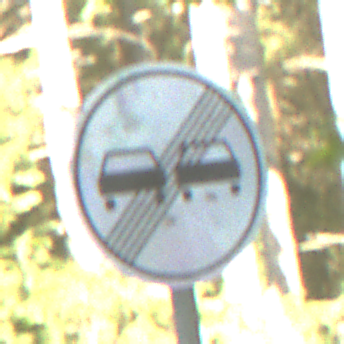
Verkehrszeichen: EndeUeberholverbot
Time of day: MorningAfternoon
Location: Outdoor (Nature)
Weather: Clear
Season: NotSpecified
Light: Natural